Question: I send name to endpoint but I get error.
Could not find endpoint element with name 'HTTP_Port' and contract 'WSPI.InvoiceCheck_Out' in the ServiceModel client configuration section. This might be because no configuration file was found for your application, or because no endpoint element matching this name could be found in the client element.

'''
<client>
<endpoint address="https://example.company.eu:51201"
binding="basicHttpBinding" bindingConfiguration="InvoiceCheck_OutBinding"
contract="WSPI.InvoiceCheck_Out" name="HTTP_Port" />
<endpoint address="https://example.company.eu:51201"
binding="basicHttpBinding" bindingConfiguration="InvoiceCheck_OutBinding1"
contract="WSPI.InvoiceCheck_Out" name="HTTPS_Port" />
</client>
'''
I put this here work correct :
'''
<?xml version="1.0"?>
<configuration>
<startup>
<supportedRuntime version="v2.0.50727"/>
</startup>
<runtime>
<assemblyBinding xmlns="urn:schemas-microsoft-com:asm.v1">
<dependentAssembly>
<assemblyIdentity name="Microsoft.SharePoint" publicKeyToken="71E9BCE111E9429C" culture="neutral"/>
<bindingRedirect oldVersion="0.0.0.0-14.0.0.0" newVersion="14.0.0.0"/>
</dependentAssembly>
</assemblyBinding>
</runtime>
<system.serviceModel>
<bindings>
<basicHttpBinding>
<binding name="InvoiceCheck_OutBinding" />
<binding name="InvoiceCheck_OutBinding1">
<security mode="Transport" />
</binding>
</basicHttpBinding>
</bindings>
<client>
<endpoint address="http://test"
binding="basicHttpBinding" bindingConfiguration="InvoiceCheck_OutBinding"
contract="WSPI.InvoiceCheck_Out" name="HTTP_Port" />
<endpoint address="https://test"
binding="basicHttpBinding" bindingConfiguration="InvoiceCheck_OutBinding1"
contract="WSPI.InvoiceCheck_Out" name="HTTPS_Port" />
</client>
</system.serviceModel>
</configuration>
'''
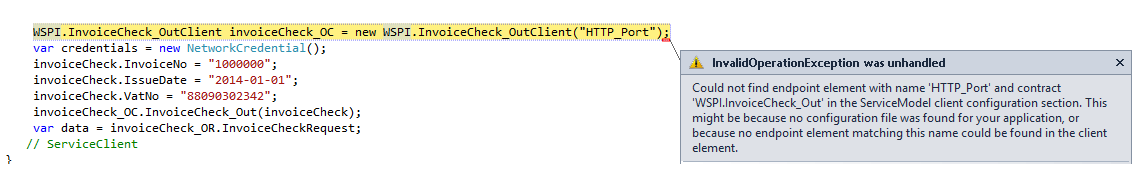
Answer: Because you are referencing this code as a dll your code is going to be checking your application (in your case your console app) that is referencing it for the configuration. Try taking your '<System.ServiceModel>' configuration from your dll and adding it to the app.config for your console application that should work.